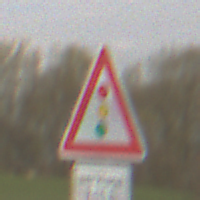
Verkehrszeichen: Lichtzeichenanlage
Zusatzzeichen unten: ZeitangabenMitBeschraenkungAufWochentage10
Umgebung: Outdoor, Suburban
Tageszeit: MorningAfternoon
Wetter: Overcast
Licht: Natural
Jahreszeit: NotSpecified
Kontrast: LowContrast